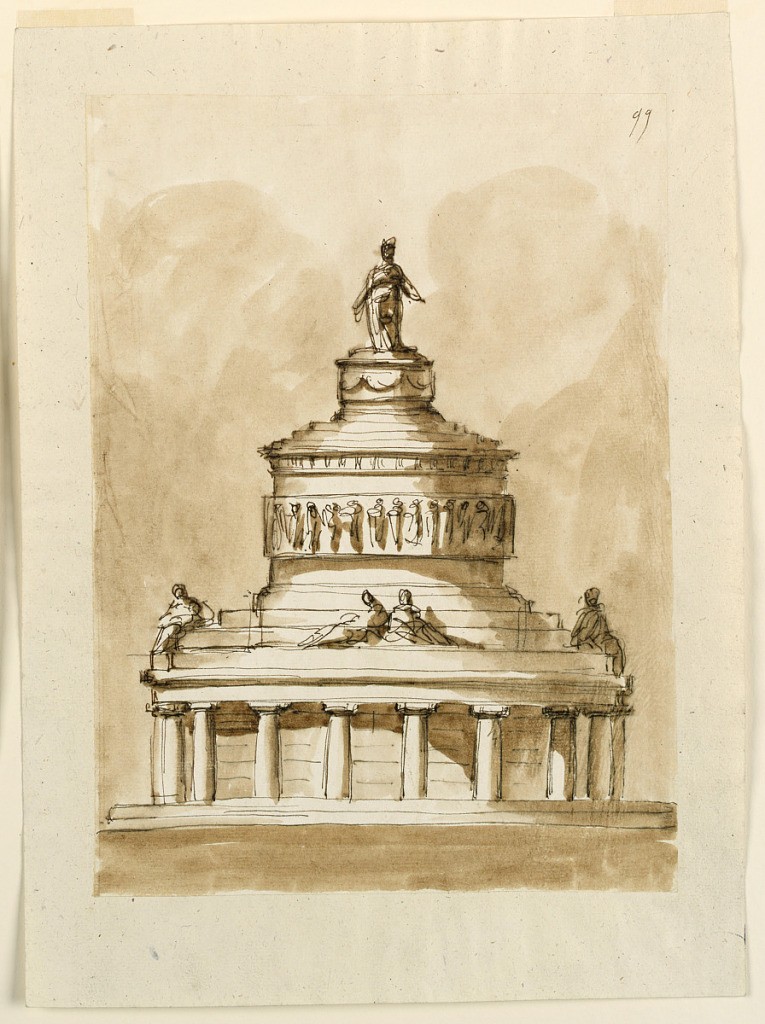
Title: Design for the Elevation of a Sepulchral Monument
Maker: Giuseppe Barberi, Italian, 1746–1809
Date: ca. 1790
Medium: Pen and brown ink, brush and brown wash on lined off-white laid paper
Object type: Drawing
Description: In the shape of a circular tower, with a figure on top. Below is a base of two steps. The bottom story is a colonnade with Doric columns before a back wall. Three steps are above it with female figures sitting upon the first one. The second story is like a pedestal with a band of figures aroudn the middle part of frieze. Above it are again three steps leading to another pedestal with festoons in the frieze. Colored background.